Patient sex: M
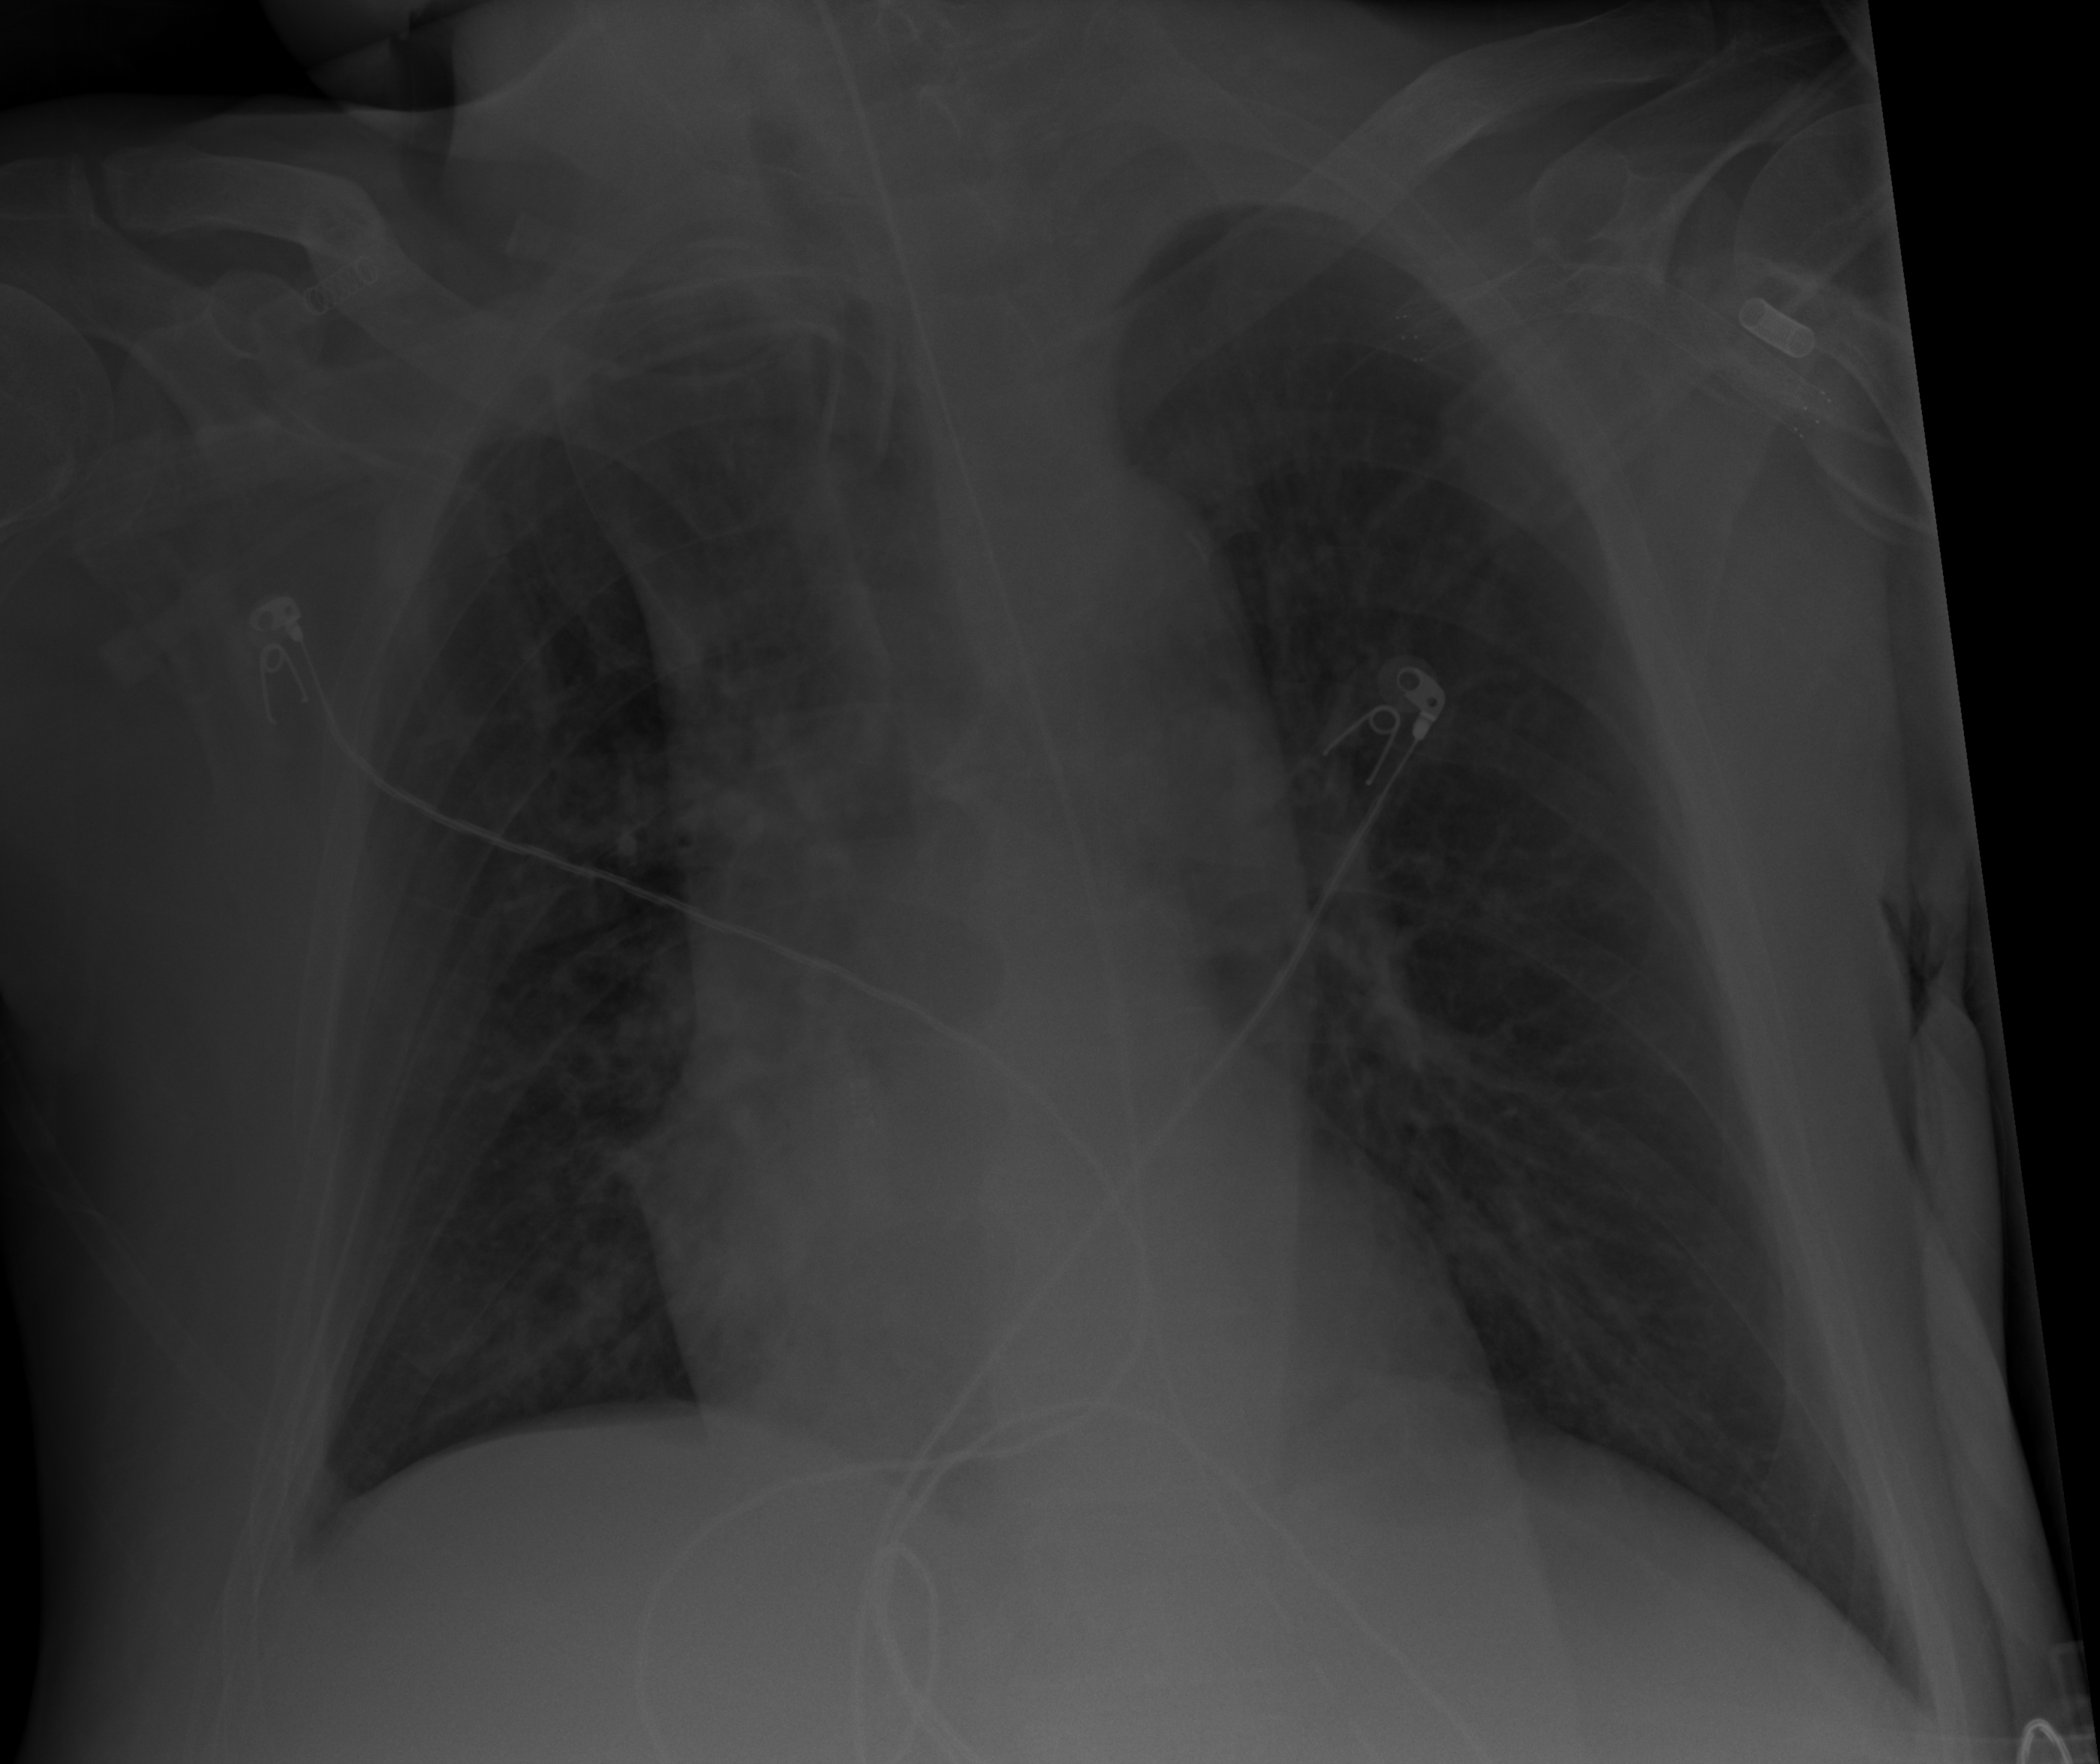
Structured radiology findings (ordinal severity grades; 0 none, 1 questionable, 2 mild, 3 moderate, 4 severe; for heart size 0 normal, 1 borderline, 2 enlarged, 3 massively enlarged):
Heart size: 1
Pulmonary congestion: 2
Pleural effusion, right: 1
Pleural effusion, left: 0
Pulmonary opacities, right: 2
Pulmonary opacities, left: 0
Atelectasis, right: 2
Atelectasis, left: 0